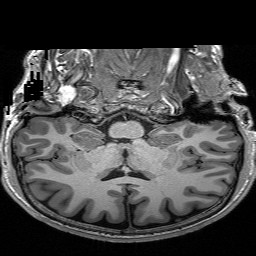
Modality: T1w
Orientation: sagittal
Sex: male